【题型】选择题　【知识点】解析几何　【难度】easy
已知$0<k<4$，直线$l_1$：$kx-2y-2k+8=0$和直线} \\
\noindent
$l_2$：$2x+k^2y-4k^2-4=0$与两坐标轴围成一个四边形，则使得这个四边形面积最小的$k$值为（\quad） \\
\noindent
A. $\dfrac{1}{2}$ \qquad B. $\dfrac{1}{4}$ \qquad C. $\dfrac{1}{8}$ \qquad D. $1$ \\
【解答】
\textbf{【答案】C} \\
\noindent
\textbf{【分析】求出四边形四个顶点的坐标，表示出四边形面积，借助函数思想求最小值。} \\
\noindent
\textbf{【详解】$l_1$：$k(x-2)-2y+8=0$过定点$(2,4)$，$l_2$：$k^2(y-4)=4-2x$也过定点$(2,4)$，如图所示，} \\
\noindent

\noindent
在$l_1$的方程中，令$x=0$，则$y=4-k$， \\
\noindent
在$l_2$的方程中，令$y=0$，则$x=2k^2+2$， \\
\noindent
则点$A(0,4-k)$，$B(2k^2+2,0)$， \\
\noindent
$S=\dfrac{1}{2}\times 2k^2\times 4+(4-k+4)\times 2\times \dfrac{1}{2}=4\left(k-\dfrac{1}{8}\right)^2+\dfrac{127}{16}$． \\
\noindent
由二次函数性质可得，当$k=\dfrac{1}{8}$时，$S$取得最小值．
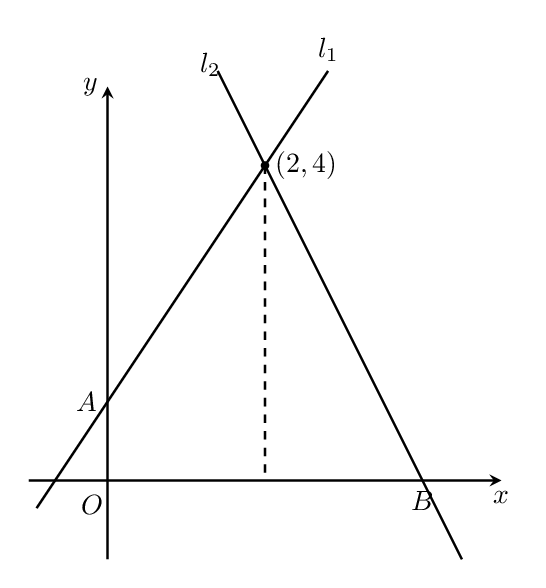